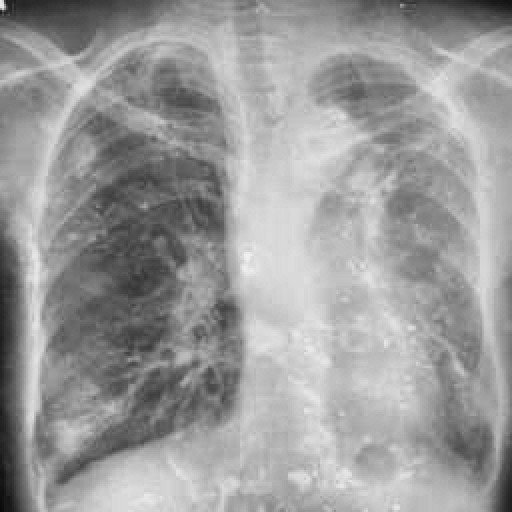
Finding: TUBERCULOSIS